Question: I want the results under the aliased column ReimMethod to be transformed.
Currently the result set contains 'QTP Driect Deposit' and 'Check DD'. I'd like them to be converted to 'Direct Deposit' and 'Check' respectively.
'''
(SELECT rc.name from ReimbursementChoice rc
WHERE rc.admin_id = a.admin_id AND rc.choice_id = pe.payment_choice)
AS 'ReimMethod',
'''
How can this be done? Should I use 'CASE' or 'Convert' to perform the required action?

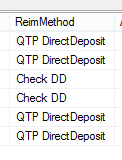
Answer: This could solve your problem but then I don't think it's the best thing to do. You would need to process data in your main program rather then requesting it by query. It would be better practice
'''
SELECT REPLACE(REPLACE(rc.name,'QPT ',''), ' DD','') FROM ...
'''
You might consider to use regular expressions as well